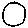
Label: circle